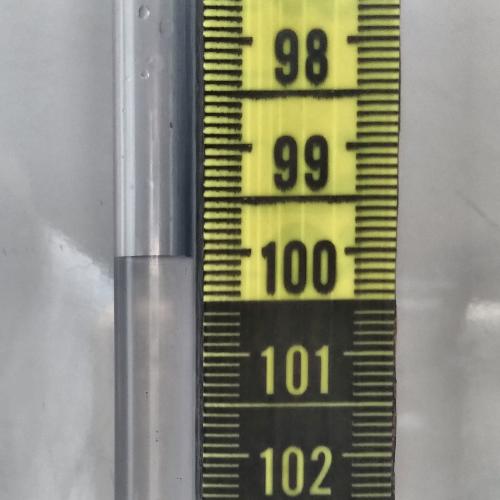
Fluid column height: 100.1 cm